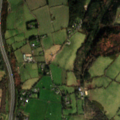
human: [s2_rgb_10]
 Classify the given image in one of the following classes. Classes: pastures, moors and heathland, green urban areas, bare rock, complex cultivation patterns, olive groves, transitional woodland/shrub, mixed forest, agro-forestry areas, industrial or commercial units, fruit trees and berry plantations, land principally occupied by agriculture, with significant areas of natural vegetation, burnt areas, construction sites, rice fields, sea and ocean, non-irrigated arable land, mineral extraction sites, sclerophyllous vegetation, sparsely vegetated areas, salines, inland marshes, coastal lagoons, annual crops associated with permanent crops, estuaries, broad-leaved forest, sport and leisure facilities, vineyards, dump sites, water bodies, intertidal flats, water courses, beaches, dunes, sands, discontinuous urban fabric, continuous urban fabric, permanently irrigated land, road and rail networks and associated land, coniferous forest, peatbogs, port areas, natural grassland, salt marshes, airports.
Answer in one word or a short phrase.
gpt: road and rail networks and associated land, non-irrigated arable land, pastures, land principally occupied by agriculture, with significant areas of natural vegetation, broad-leaved forest, mixed forest